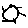
Label: sun